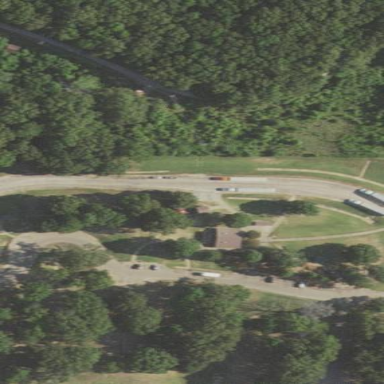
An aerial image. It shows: Rest area on the road.